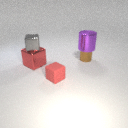
large red metal cube to the left of small red rubber cube